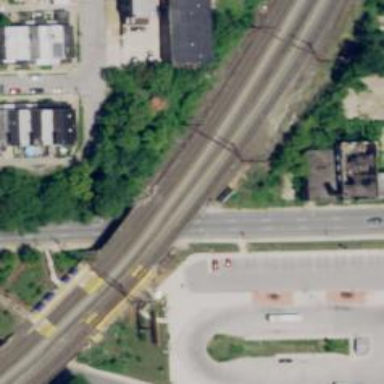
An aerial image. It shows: Bridge with electrified railway tracks featuring contact line.